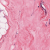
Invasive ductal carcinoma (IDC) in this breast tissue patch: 0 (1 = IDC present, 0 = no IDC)